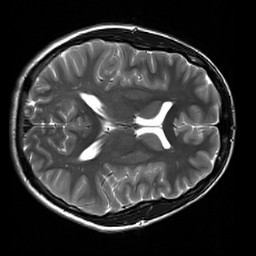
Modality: T2w
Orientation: axial
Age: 18
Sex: male
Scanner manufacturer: siemens
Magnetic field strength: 3 T
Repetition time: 7 s
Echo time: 0.09 s